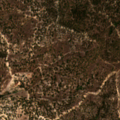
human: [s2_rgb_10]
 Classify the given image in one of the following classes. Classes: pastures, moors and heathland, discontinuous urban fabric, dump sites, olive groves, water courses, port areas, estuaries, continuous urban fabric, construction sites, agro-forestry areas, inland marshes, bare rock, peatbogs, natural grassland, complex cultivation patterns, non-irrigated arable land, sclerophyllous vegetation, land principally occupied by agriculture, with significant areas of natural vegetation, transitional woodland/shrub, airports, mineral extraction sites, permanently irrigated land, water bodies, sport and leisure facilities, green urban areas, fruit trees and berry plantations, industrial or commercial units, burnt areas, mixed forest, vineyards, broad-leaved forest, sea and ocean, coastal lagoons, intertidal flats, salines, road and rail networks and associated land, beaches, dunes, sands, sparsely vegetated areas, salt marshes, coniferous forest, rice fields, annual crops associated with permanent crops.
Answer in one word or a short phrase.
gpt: broad-leaved forest, mixed forest